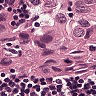
Metastatic tissue present: yes